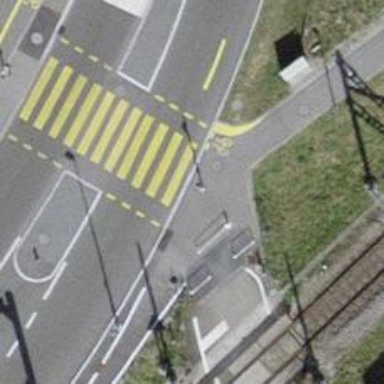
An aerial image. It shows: Bollard barrier.